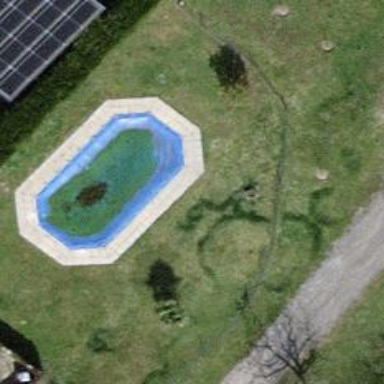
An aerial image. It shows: Swimming pool located in leisure land.